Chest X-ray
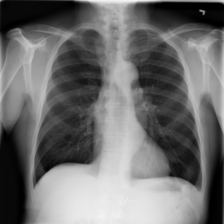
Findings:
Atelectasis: negative
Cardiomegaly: negative
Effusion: negative
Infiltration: negative
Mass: negative
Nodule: negative
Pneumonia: negative
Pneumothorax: negative
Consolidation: negative
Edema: negative
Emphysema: negative
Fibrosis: negative
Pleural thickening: negative
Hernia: negative